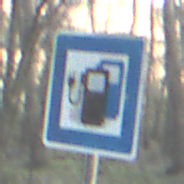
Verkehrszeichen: LadestationFuerElektrofahrzeuge
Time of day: SunriseSunset
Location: Outdoor (Nature)
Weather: Clear
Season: Winter
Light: Natural